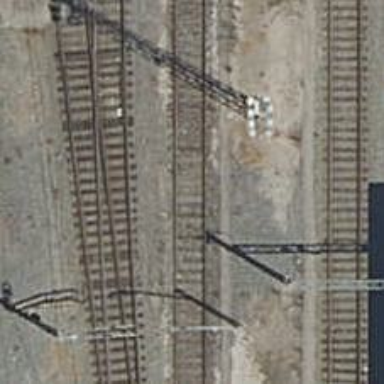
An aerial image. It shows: Railway yard with electrified contact lines.